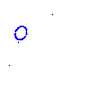
Particle: proton